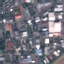
Label: Industrial